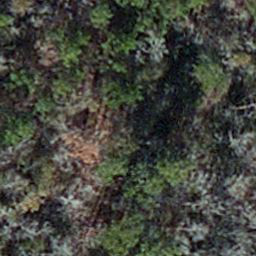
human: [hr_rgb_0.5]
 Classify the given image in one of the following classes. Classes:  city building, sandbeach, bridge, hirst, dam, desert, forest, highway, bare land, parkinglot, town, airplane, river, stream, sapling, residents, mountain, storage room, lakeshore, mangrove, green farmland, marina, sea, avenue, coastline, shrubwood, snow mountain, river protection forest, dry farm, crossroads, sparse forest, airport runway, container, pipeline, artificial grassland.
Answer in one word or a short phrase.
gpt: sapling